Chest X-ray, AP view. Patient: 57 years old, sex M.
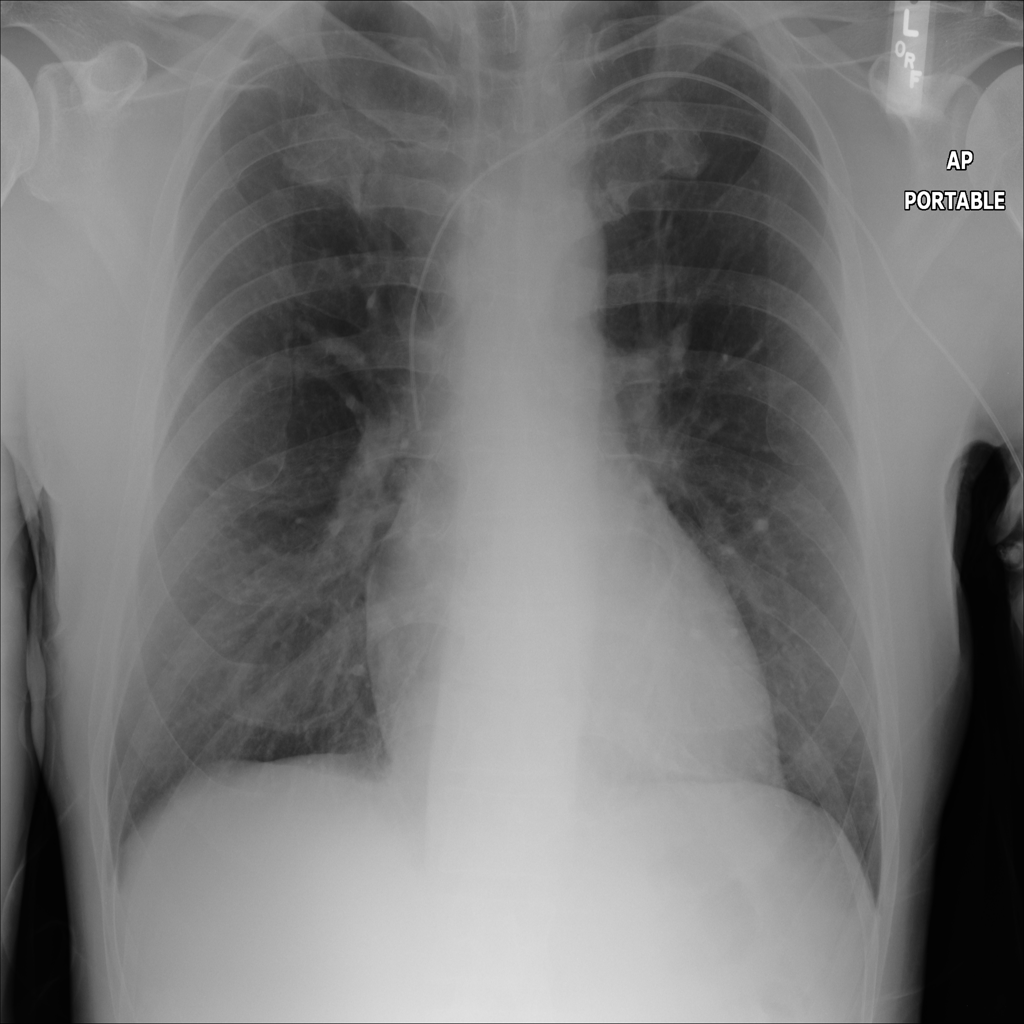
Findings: No Finding